Question: I am sending this valid JSON as a response from my webservice call
'''
[
[
{
"id": 123,
"vendorName": "PoppyCounter",
"item": "Chocltae"
},
{
"id": 1234,
"vendorName": "PoppyCounter",
"item": "Chocltae"
},
{
"id": 12345,
"vendorName": "PoppyCounter",
"item": "Chocltae"
},
{
"id": 123456,
"vendorName": "MahalakshmiCounter",
"item": "Chocltae"
}
]
]
'''
This is my Jquery
'''
$(document).ready(function() {
$.ajax({
type: 'GET',
url: 'http://192.168.2.46:8086/Poller/poll/initial',
jsonpCallback: 'jsonCallback',
dataType: 'jsonp',
success: function (response) {
var trHTML = '';
$.each(response, function (i, item) {
trHTML += '<tr><td>' + item.id + '</td><td>' + item.vendorName + '</td><td>' + item.item + '</td></tr>';
});
$('#records_table').append(trHTML);
},
error: function (e) {
$("#divResult").html("WebSerivce unreachable");
}
});
});
<table id="records_table" border='1'>
<tr>
<th>Rank</th>
<th>Content</th>
<th>UID</th>
</tr>
'''
With this the result is looking like this in browser

I am editing my question
Due to the cross domain restrictions , i am forming my JSON into jsonp as shown below
This is my ajax jquery request
'''
$(document).ready(function() {
$.ajax({
type: 'GET',
url: 'http://192.168.2.46:8086/Poller/poll/initial',
jsonpCallback: 'jsonCallback',
dataType: 'jsonp',
jsonp: false,
success: function (response) {
var trHTML = '';
$.each(response, function (i, item) {
trHTML += '<tr><td>' + item.id + '</td><td>' + item.vendorName + '</td><td>' + item.item + '</td></tr>';
});
$('#records_table').append(trHTML);
doPoll();
},
error: function (e) {
$("#divResult").html("WebSerivce unreachable");
}
});
});
'''
Due to the jsonCallback , its not forming a valid JSON response and i am getting undefined when forming the table
IS there anyway i can from the valid JSON response ??
'''
jsonCallback([
[
{
"id": 123,
"vendorName": "PoppyCounter",
"item": "Chocltae"
},
{
"id": 1234,
"vendorName": "PoppyCounter",
"item": "Chocltae"
},
{
"id": 12345,
"vendorName": "PoppyCounter",
"item": "Chocltae"
},
{
"id": 123456,
"vendorName": "MahalakshmiCounter",
"item": "Chocltae"
}
]
])
'''
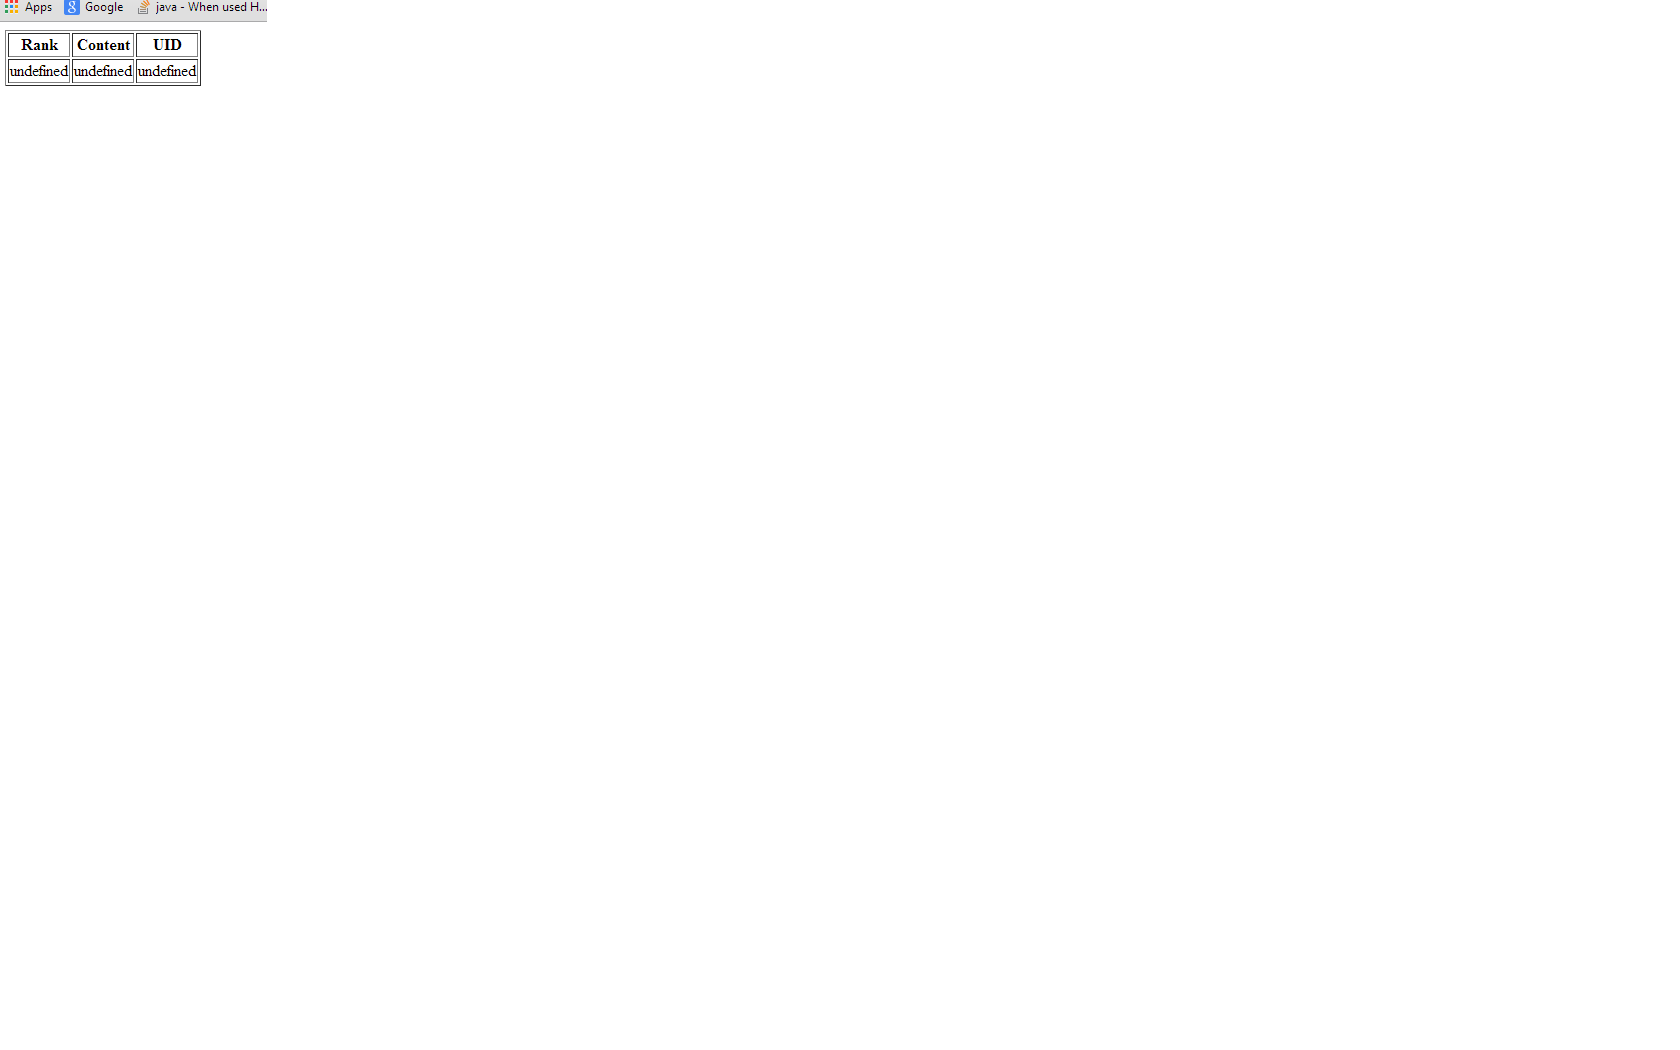
Answer: You have to have one more '$.each()' loop:
'''
$.each(response, function (i, item) {
$.each(item, function(_, o){
trHTML += '<tr><td>' + o.id + '</td><td>' + o.vendorName + '</td><td>' + o.item + '</td></tr>';
});
});
'''